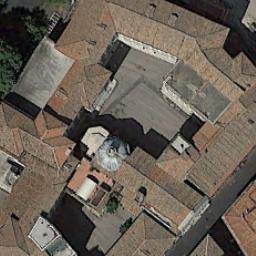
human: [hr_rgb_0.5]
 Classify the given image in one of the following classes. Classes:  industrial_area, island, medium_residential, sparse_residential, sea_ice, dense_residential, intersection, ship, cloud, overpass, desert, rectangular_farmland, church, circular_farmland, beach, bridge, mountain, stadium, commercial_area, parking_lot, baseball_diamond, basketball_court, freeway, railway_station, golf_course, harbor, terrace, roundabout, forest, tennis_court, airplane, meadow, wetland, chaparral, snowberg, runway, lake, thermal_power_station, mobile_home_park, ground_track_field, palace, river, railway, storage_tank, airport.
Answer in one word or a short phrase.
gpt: church